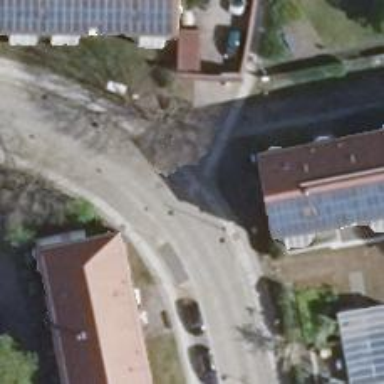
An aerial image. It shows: Sidewalk.